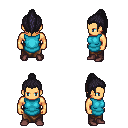
a pixel art fantasy rpg character, male body template, human, tanned skin, teal tunic, robe skirt, raven long topknot hairstyle, maroon shoes, four views (front, back, left, right), 2x2 character sprite sheet, small pixel art, hard edges, no anti-aliasing